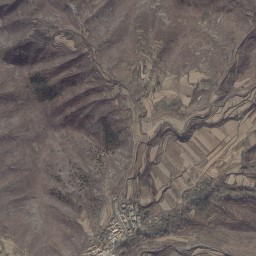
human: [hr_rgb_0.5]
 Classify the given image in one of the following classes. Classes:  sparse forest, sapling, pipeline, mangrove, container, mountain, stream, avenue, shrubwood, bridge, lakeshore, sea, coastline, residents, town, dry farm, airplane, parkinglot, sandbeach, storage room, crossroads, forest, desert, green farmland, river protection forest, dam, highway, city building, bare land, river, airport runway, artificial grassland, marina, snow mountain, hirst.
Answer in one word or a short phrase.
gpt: mountain